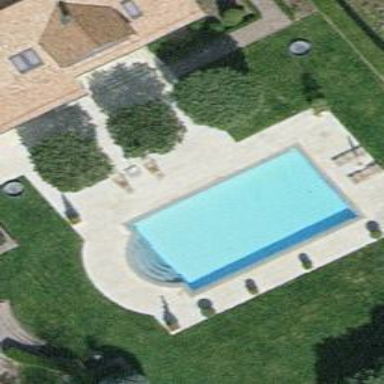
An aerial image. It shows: Swimming pool located in leisure land.